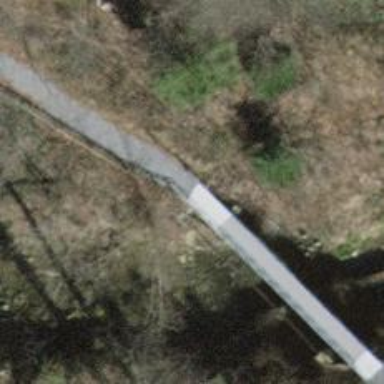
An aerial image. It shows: Dirt footway on bridge with excellent trail visibility.